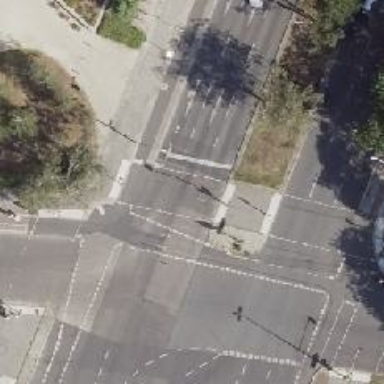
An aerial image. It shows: Secondary road with asphalt surface. There is cycle track on the right side of the road.